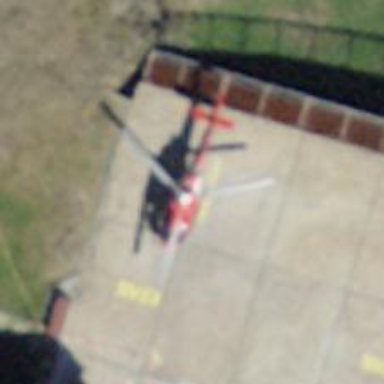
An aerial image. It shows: Image of helipad at airport.